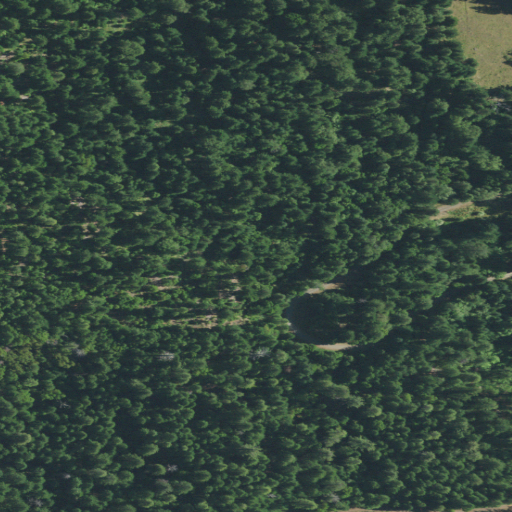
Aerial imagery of plain(s) in California named Elk Flat containing evergreen forest, open development, and shrub